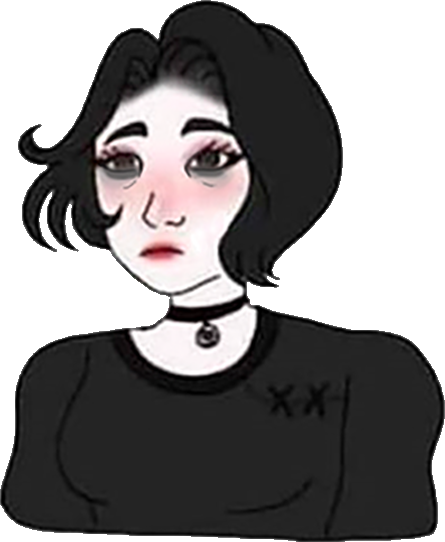
Label: 5_Doomer_Girl